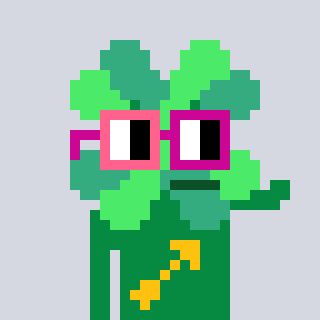
a pixel art character with square pink and red glasses, a clover-shaped head and a green-colored body on a cool background